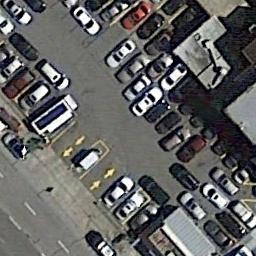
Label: parking_lot